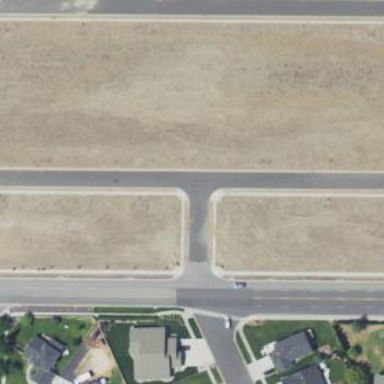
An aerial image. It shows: Residential road with asphalt surface and sidewalk on the left.